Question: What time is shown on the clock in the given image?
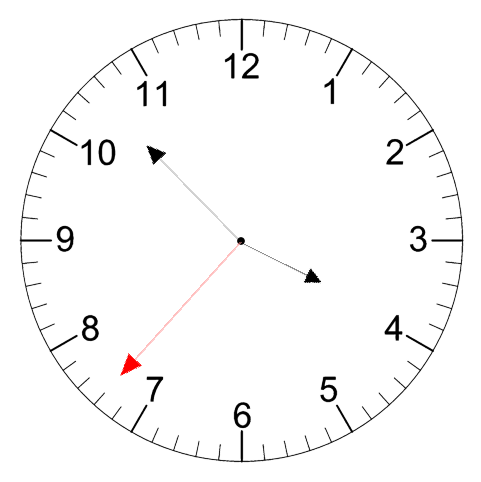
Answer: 03:52:37